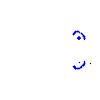
Particle: kaon